Question: What is the reading of the measurement in the image?
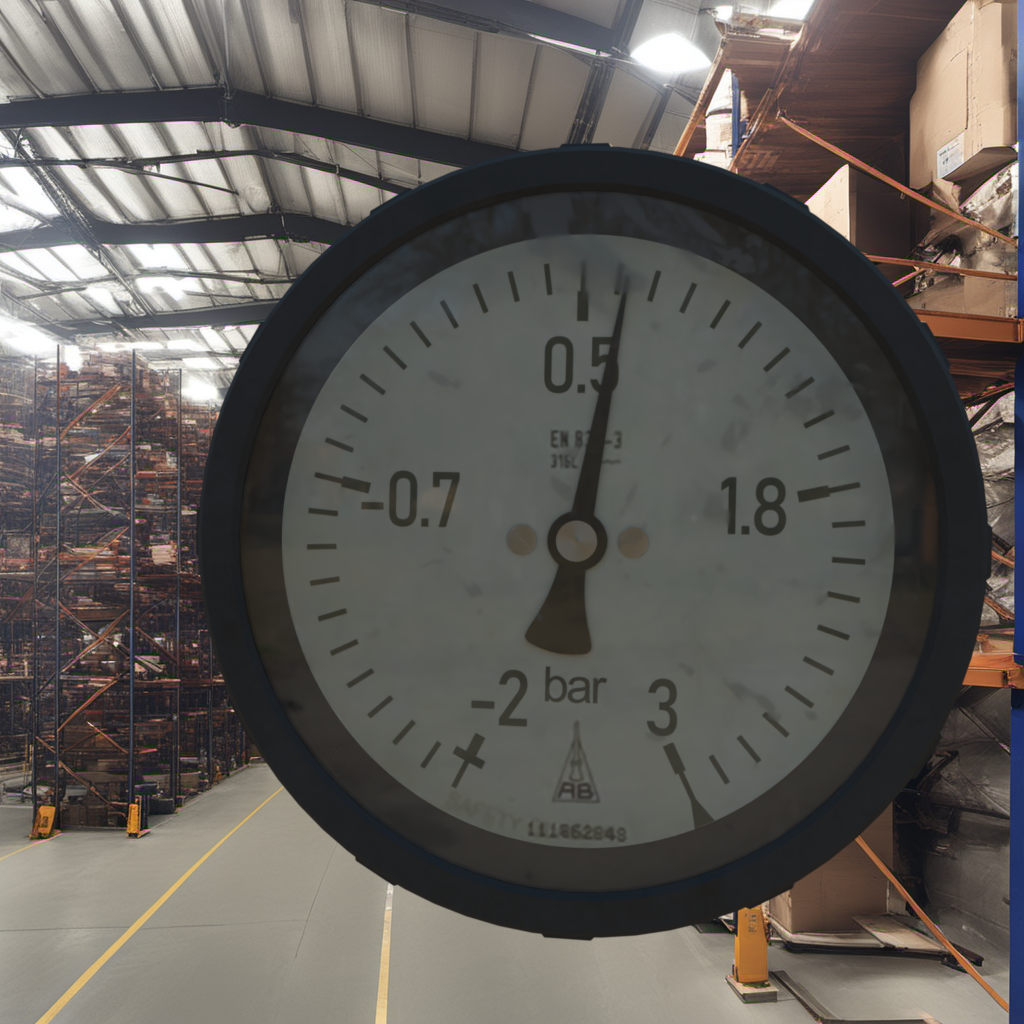
Answer: The result is 0.66
Question: What is the range of the measurement shown in the image?
Answer: The range is from -2 to 3
Question: What is the minimum and maximum value of this measurement?
Answer: The minimum value is -2 and the maximum value is 3